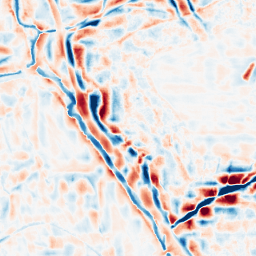
Category: wavelet
Decomposition family: wavelet_reverse_biorthogonal
Decomposition parameters: wavelet: rbio5.5
level: 4
Upsampling method: bilinear
Upsampling parameters: scale: 4
Upsampling scale: 4